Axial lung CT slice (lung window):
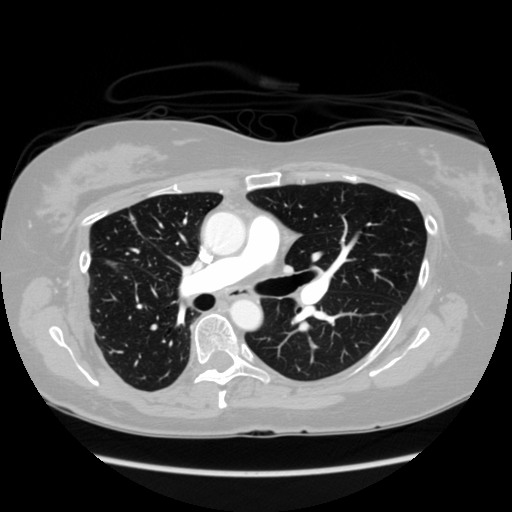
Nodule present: no